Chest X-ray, AP view. Patient: 23 years old, sex M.
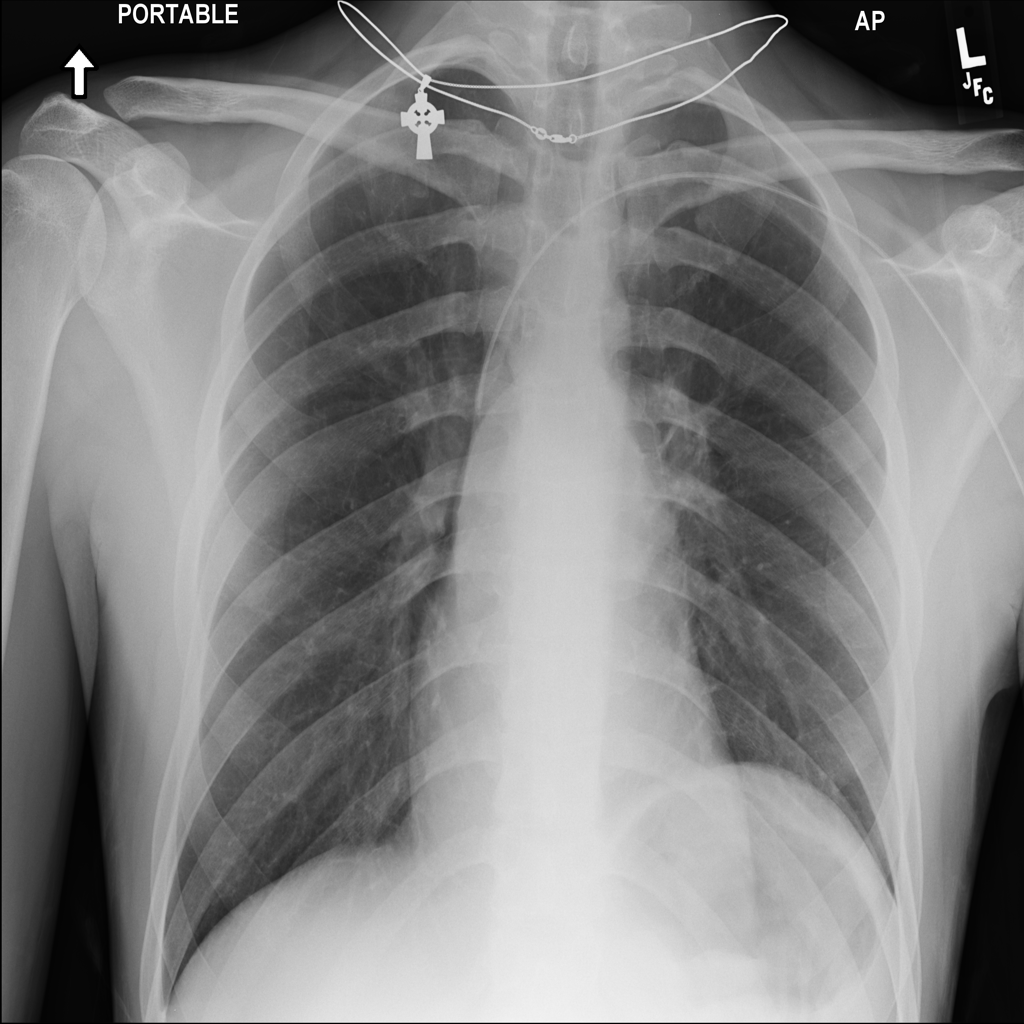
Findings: No Finding